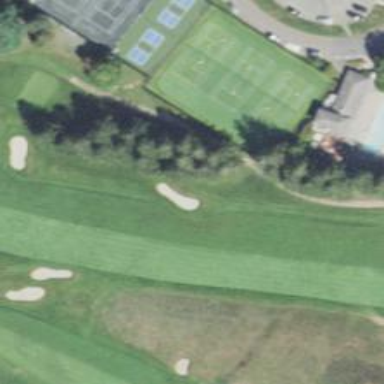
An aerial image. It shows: Golf hole.